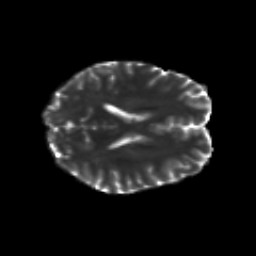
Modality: T2w
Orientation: axial
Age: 20
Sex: female
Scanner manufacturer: siemens
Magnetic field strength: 3 T
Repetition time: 8.8 s
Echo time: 0.085 s